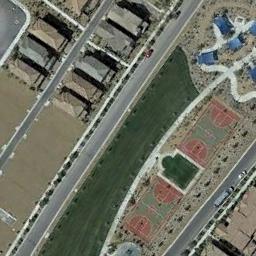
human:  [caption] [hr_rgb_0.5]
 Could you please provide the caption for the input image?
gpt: There are two basketball courts next to the grass surrounded by many buildings .

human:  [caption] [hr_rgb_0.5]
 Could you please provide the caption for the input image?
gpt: Two basketball courts next to some buildings and the residential area beside .

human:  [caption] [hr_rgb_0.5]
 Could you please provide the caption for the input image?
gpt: There are two small basketball courts in blue and green .

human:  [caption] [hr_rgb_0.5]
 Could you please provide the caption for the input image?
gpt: A piece of lawn separates the basketball courts on the bare land and the buildings .

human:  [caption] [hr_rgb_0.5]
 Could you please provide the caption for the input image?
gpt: A piece of grass is between two basketball courts .